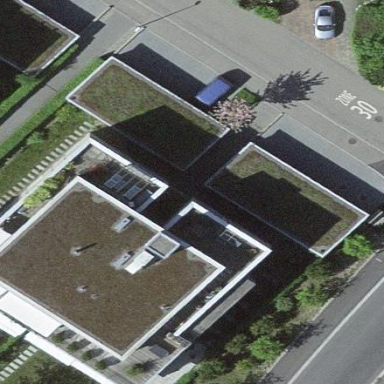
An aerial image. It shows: Garage building.